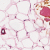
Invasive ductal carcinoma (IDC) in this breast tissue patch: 0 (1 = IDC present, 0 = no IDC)